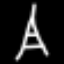
Label: The Eiffel Tower